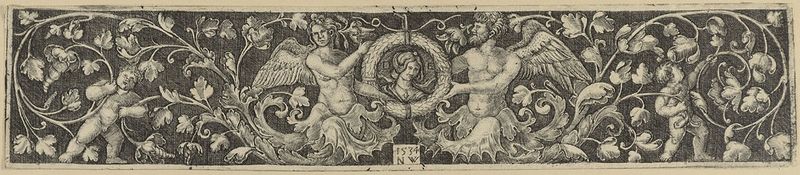
Titel: Querfüllung
Künstler: Nicolaus Wilborn
Standort: Hamburg
Institution: Museum für Kunst und Gewerbe Hamburg
Schlagwörter: bildnis, portrait, girlande, renaissance, papier, grafik, graphik, fotografie, photographie, druckgraphik, druckgrafik, stich, kranz, lorbeerkranz, gestalten, fabelwesen, putten, kupferstich, ungeheuer, amoretten, monster, groteske, faune, fabeltier, fabeltiere, satyrn, zwitterwesen, monstrum, konterfei, reproduktionen, silene, druckerzeugnisse, pflanzenornamente, porträt, ornamentstich, vorlageblätter, hopfenblatt, laubornament